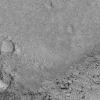
Atmospheric dust classification: not_dusty